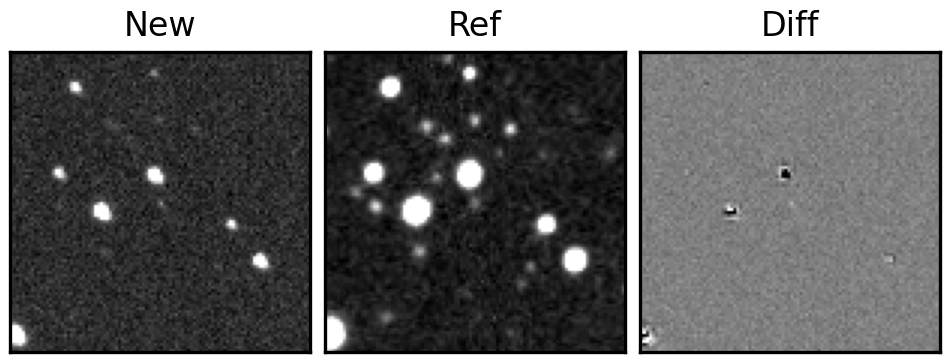
Label: real